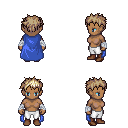
a pixel art fantasy rpg character, female body template, human, dark skin, blue cape, white pants, white blonde bedhead hairstyle, white cloth bandages, brown shoes, four views (front, back, left, right), 2x2 character sprite sheet, small pixel art, hard edges, no anti-aliasing